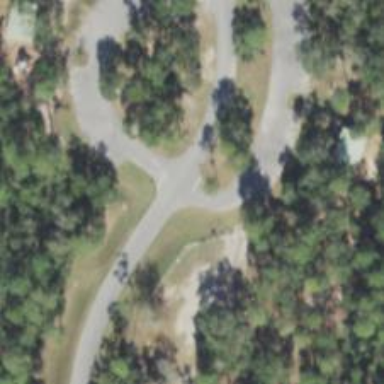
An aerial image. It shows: Road with stop sign.